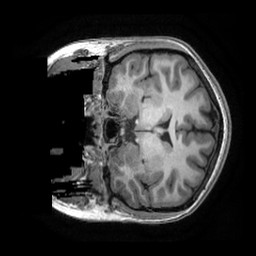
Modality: T1w
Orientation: coronal
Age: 20
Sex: female
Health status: healthy
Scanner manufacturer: ge